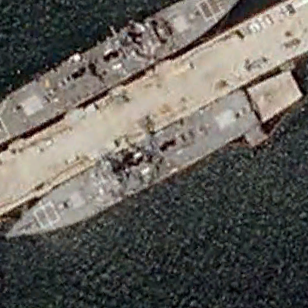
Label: destroyer